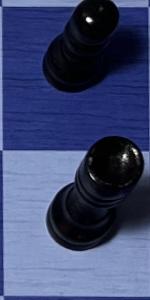
Label: Rook_Black